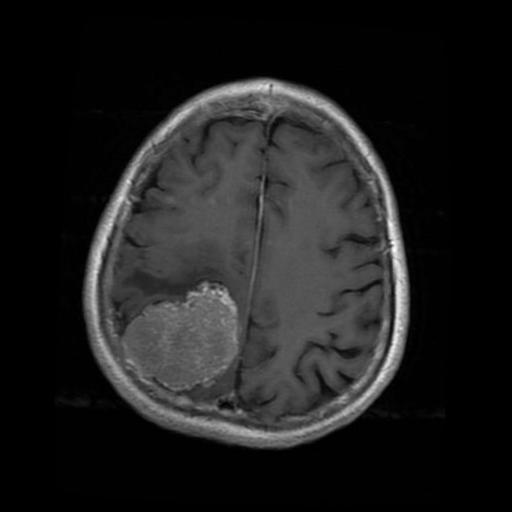
Label: meningioma